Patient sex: M
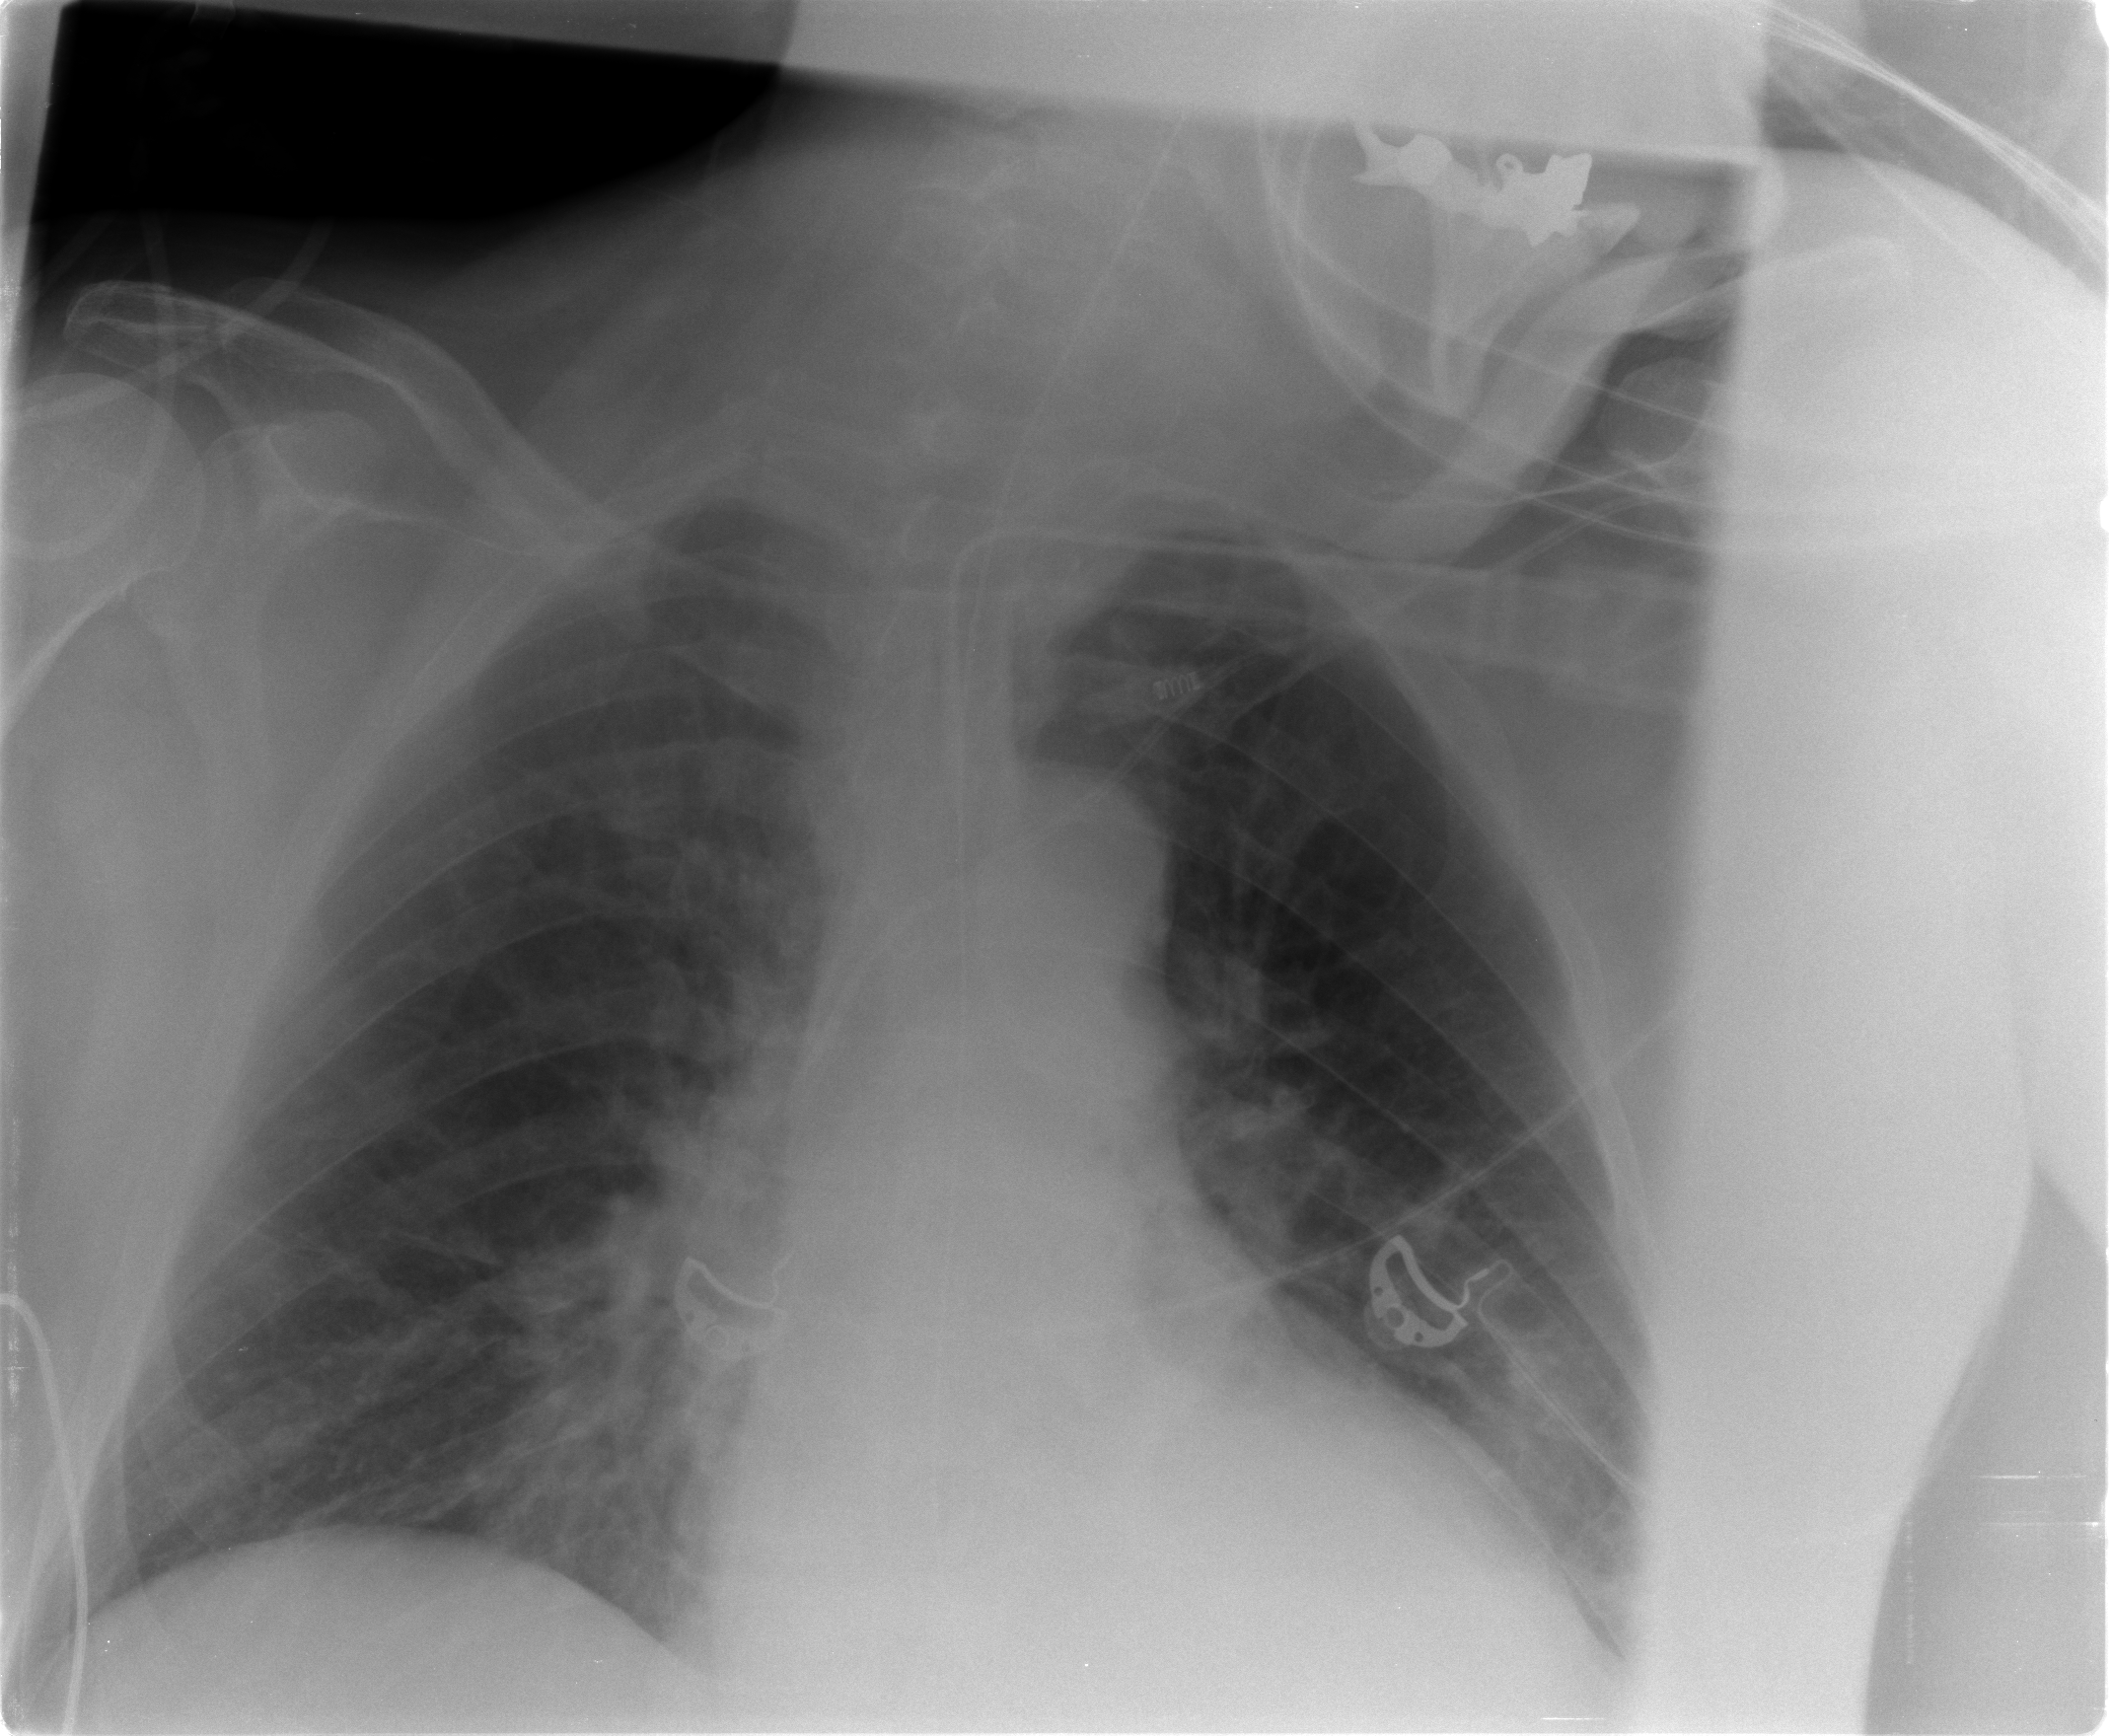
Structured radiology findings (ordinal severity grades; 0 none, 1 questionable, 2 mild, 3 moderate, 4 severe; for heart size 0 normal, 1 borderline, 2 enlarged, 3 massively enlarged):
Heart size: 2
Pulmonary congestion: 1
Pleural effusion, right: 0
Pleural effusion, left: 0
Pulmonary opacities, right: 0
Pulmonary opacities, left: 0
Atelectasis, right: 2
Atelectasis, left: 2